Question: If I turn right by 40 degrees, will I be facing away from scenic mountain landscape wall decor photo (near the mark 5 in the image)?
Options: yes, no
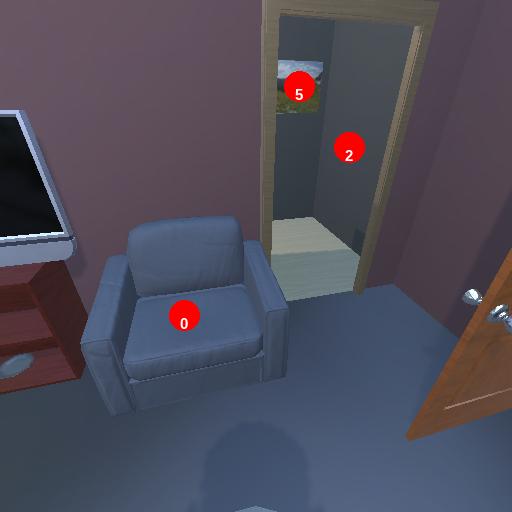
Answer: yes